Field crop: maize
Growth stage: 2
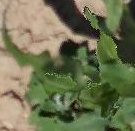
Species: maize